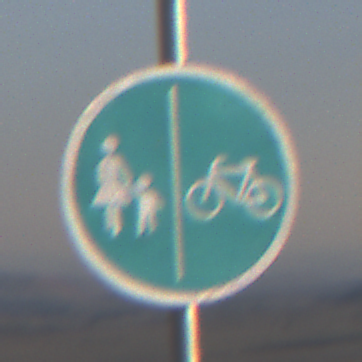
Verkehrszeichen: GetrennterRadUndGehwegRadwegRechts
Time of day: SunriseSunset
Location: Outdoor (Nature)
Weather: PartlyCloudy
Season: NotSpecified
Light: Natural